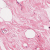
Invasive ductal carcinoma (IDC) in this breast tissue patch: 0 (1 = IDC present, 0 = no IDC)